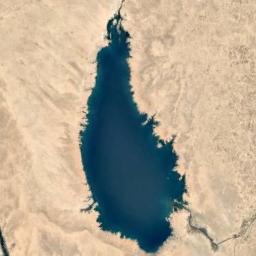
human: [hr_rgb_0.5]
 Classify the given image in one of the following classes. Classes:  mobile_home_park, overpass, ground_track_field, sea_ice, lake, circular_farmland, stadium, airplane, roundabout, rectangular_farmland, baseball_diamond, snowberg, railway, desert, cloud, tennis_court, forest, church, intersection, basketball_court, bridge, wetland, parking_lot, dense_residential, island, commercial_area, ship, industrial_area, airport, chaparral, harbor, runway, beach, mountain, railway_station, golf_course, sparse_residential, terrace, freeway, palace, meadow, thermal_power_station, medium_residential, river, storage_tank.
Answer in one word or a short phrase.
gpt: lake